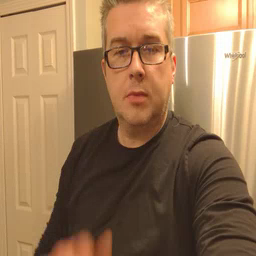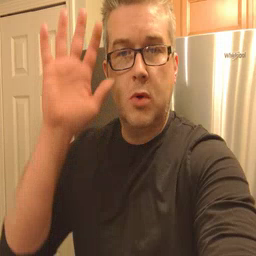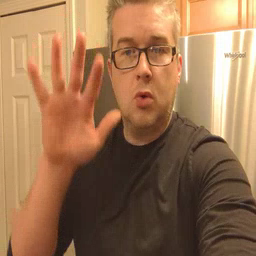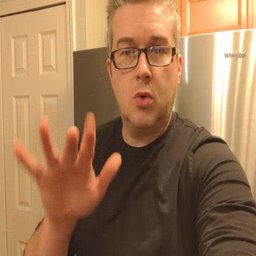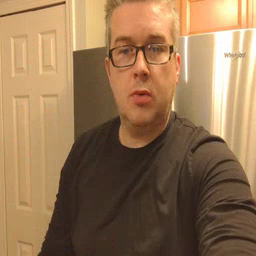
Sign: snow